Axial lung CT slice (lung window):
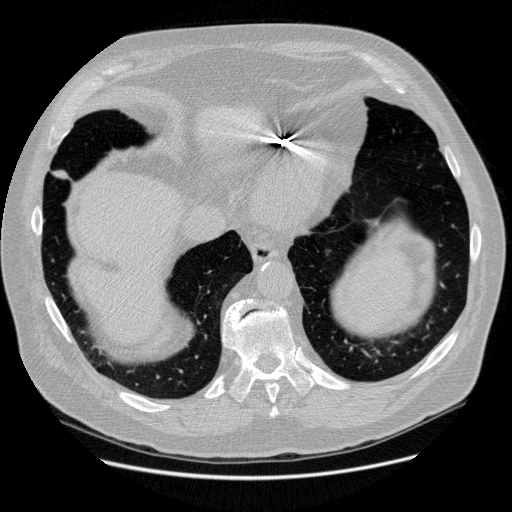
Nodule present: no